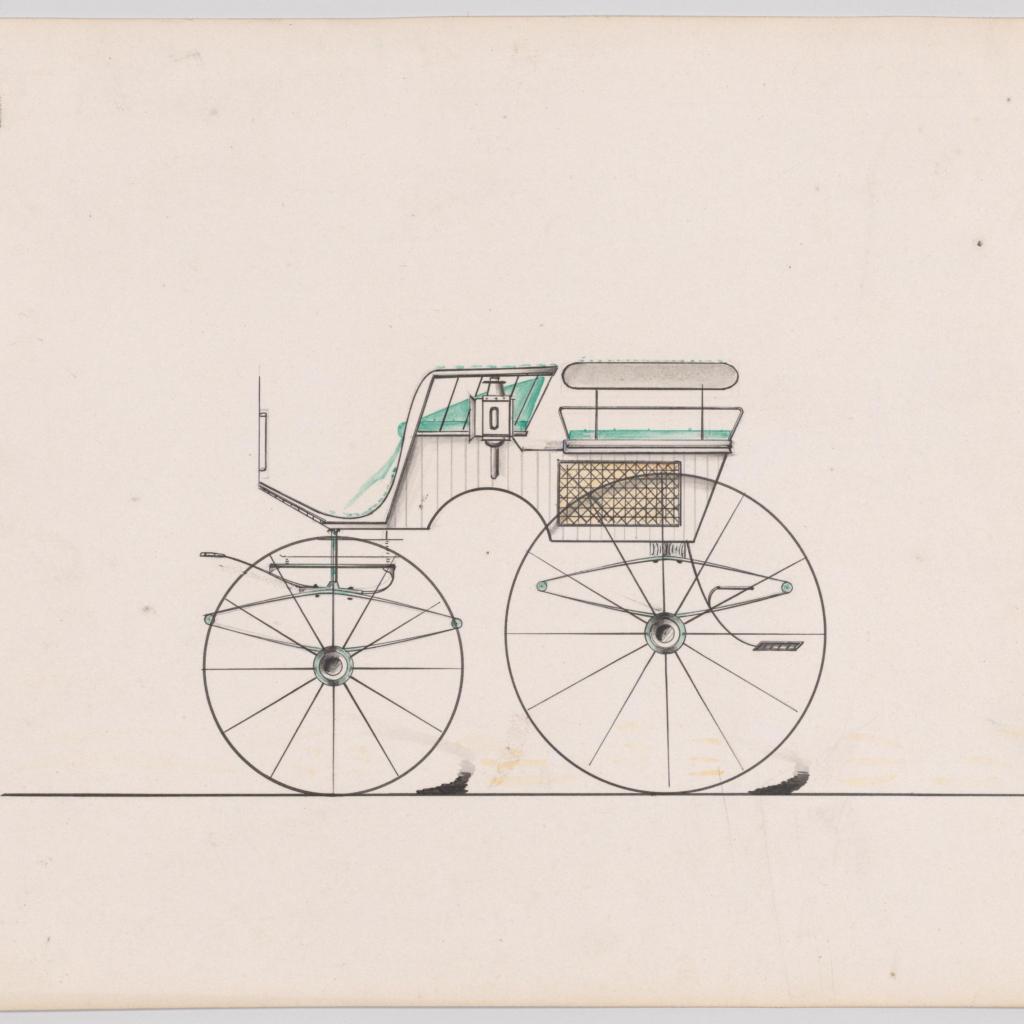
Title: Design for Dog Cart or 2 Wheeler, no. 3018a
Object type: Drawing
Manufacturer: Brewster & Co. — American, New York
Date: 1874
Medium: Pen and black ink, watercolor and gouache
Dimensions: Sheet: 6 3/16 × 8 15/16 in. (15.7 × 22.7 cm)
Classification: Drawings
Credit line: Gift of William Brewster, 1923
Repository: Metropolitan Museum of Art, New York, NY